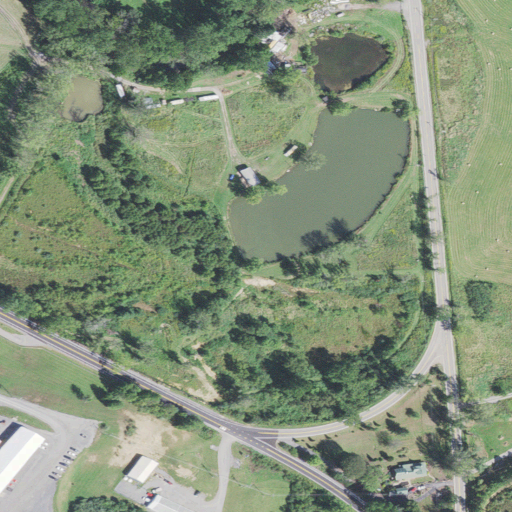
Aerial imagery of plain(s) in West Virginia named Periwinkle Bottom containing grassland, medium intensity development, low intensity development, deciduous forest, pasture, high intensity development, open development, open water, mixed forest, woody wetlands, and herbaceous wetlands